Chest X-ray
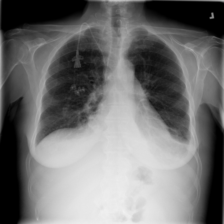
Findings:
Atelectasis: positive
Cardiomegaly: negative
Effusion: positive
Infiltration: negative
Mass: negative
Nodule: negative
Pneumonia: negative
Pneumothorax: negative
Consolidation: negative
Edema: negative
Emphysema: negative
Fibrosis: negative
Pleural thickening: negative
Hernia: negative